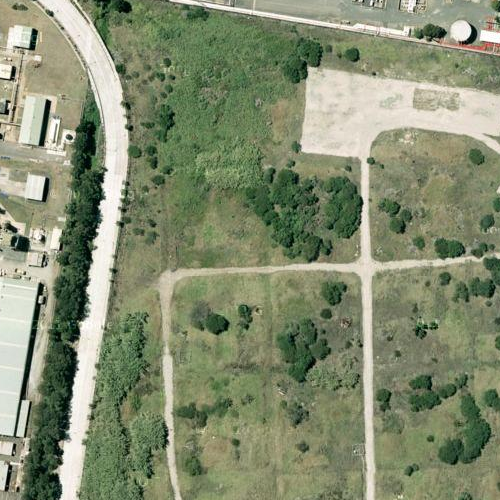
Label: sydney